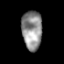
Tissue: prostate
Cell type: T cells
Senescence score: 0.3426
Nuclear area (px): 776
Mean DAPI intensity: 142.853